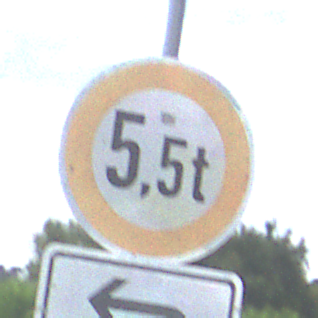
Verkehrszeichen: TatsaechlicheMasse
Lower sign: RichtungsangabeDurchPfeile2
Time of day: Midday
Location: Outdoor (Nature)
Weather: PartlyCloudy
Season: NotSpecified
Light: Natural